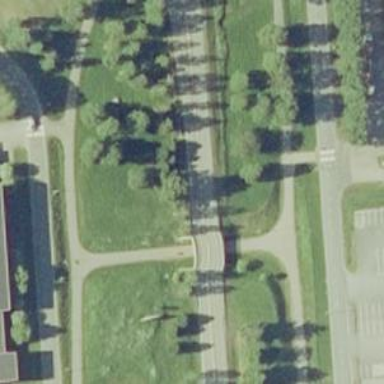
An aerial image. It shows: Cycleway.